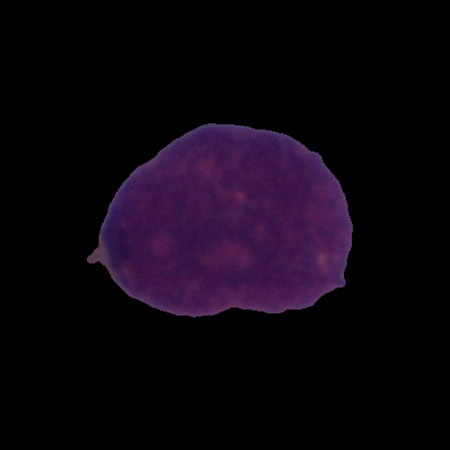
Label: cancer